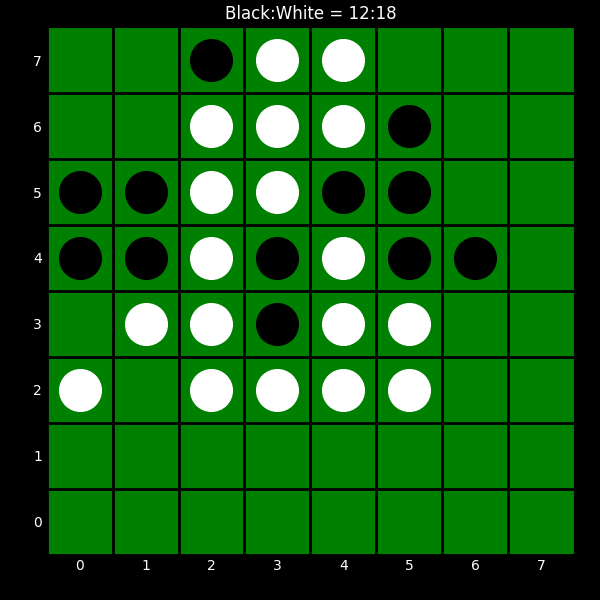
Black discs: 12
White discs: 18